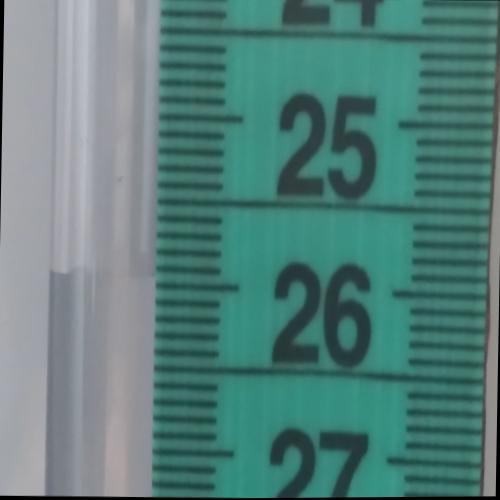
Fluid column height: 25.9 cm